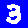
Digit: 3